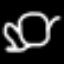
Label: frog